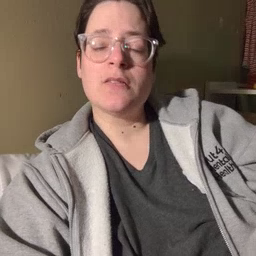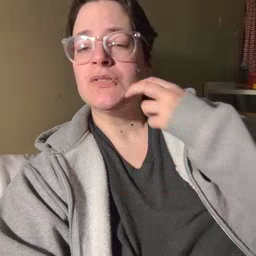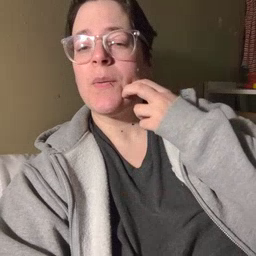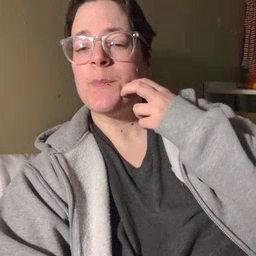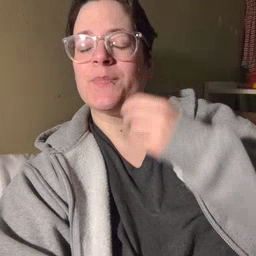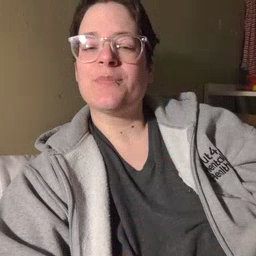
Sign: gum